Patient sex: M
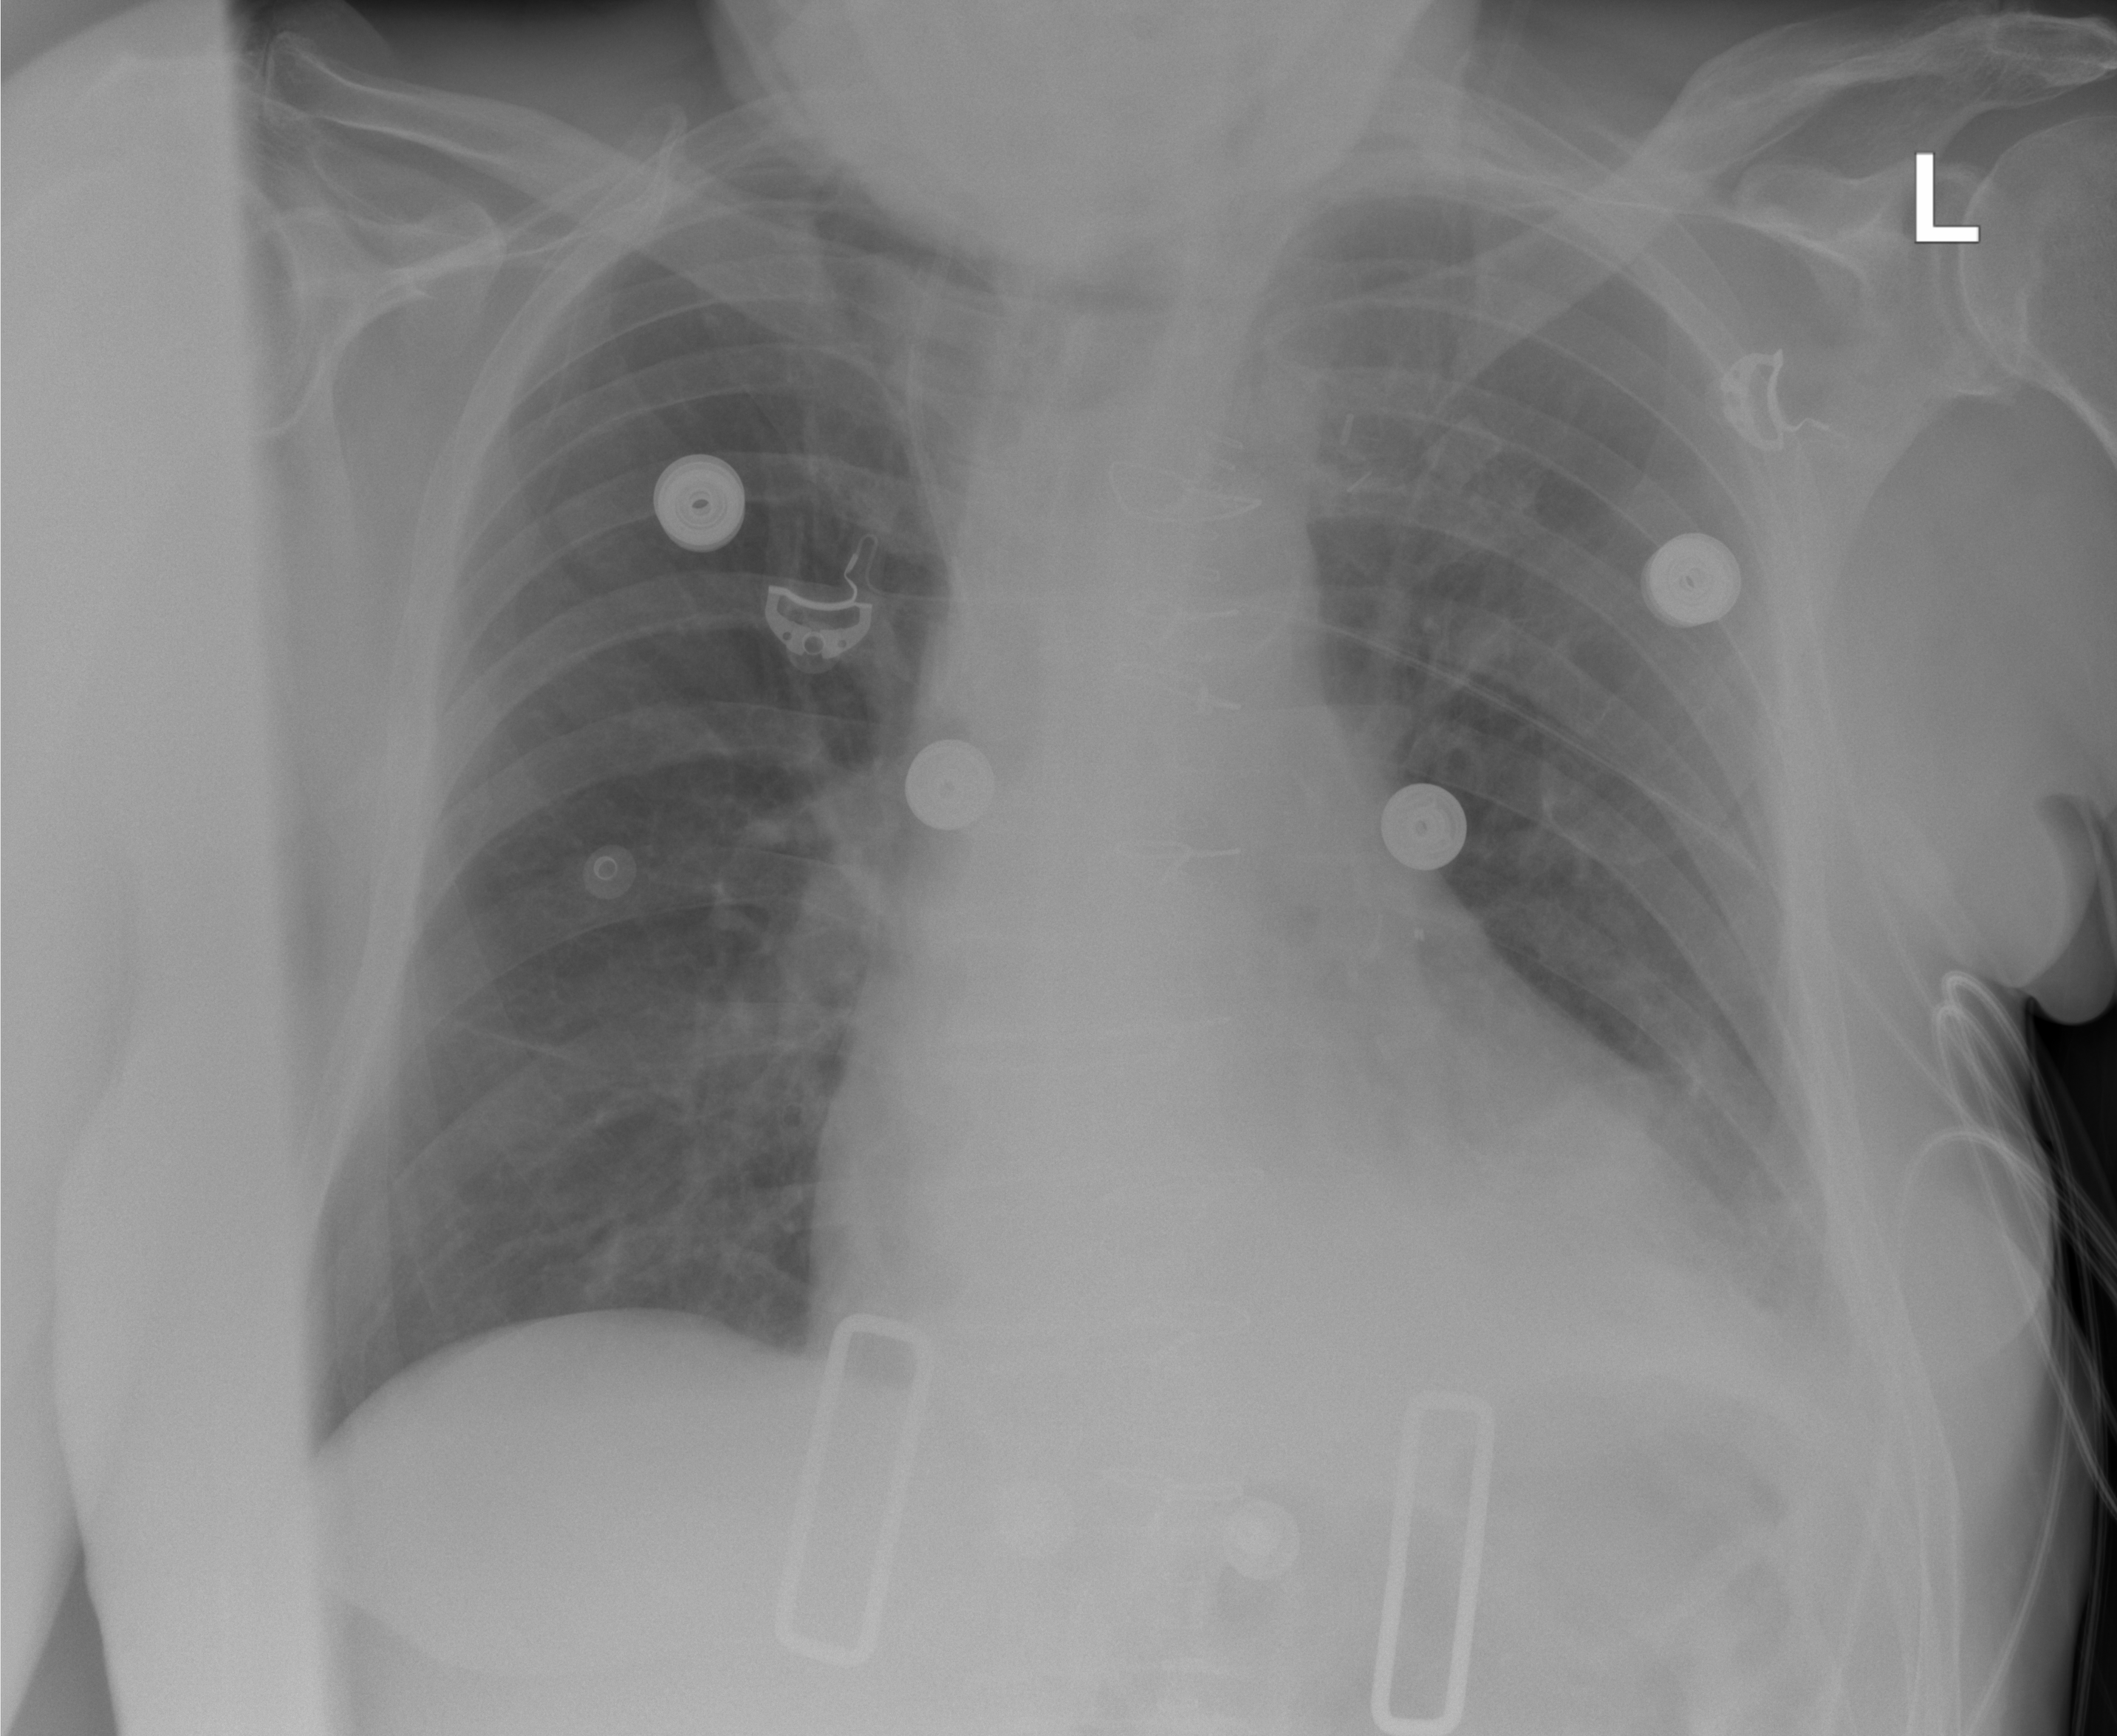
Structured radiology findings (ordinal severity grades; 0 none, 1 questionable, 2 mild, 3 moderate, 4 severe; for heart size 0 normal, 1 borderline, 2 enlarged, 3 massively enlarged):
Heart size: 2
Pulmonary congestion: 2
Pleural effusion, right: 0
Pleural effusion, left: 2
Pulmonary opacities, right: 0
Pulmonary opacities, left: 0
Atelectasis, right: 0
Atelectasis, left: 2